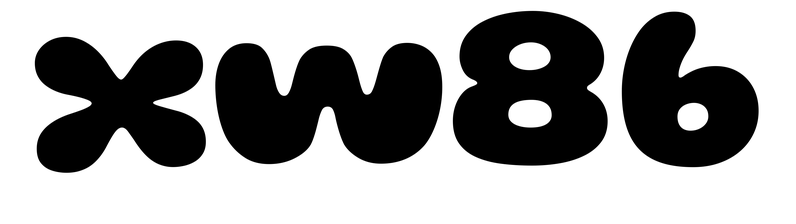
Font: Gluten_ExtraBold